Question: I have a Windows Phone 8.1 C++/CX project and a Windows Phone 8.1 XAML Unit Tests C# project. The unit tests project references the C++/CX project. I want to be able to debug the C++/CX code when running the tests in debug.
All the answers on how to do this I found mention enabling 'Enable unmanaged code debugging' on the 'Debug' tab of the project preferences. But the problem, there is no debug tab in my project:

Is it even possible to debug C++/CX code in Windows Phone 8.1?
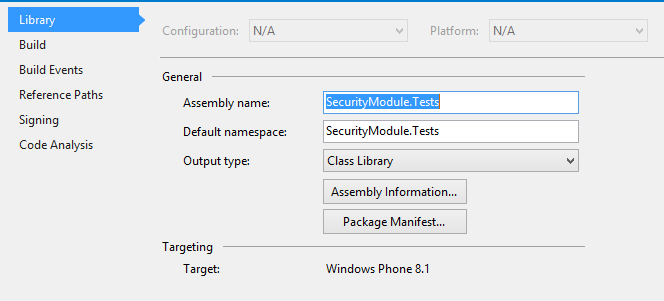
Answer: Not possible in a Windows Phone 8.1 XAML Unit Tests C# project, only in a Windows Phone 8.1 XAML project. So you need to create a Windows Phone 8.1 XAML project and copy the unit tests to this project, not really an elegant solution.